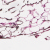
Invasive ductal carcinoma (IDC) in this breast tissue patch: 0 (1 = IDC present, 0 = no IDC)